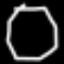
Label: octagon